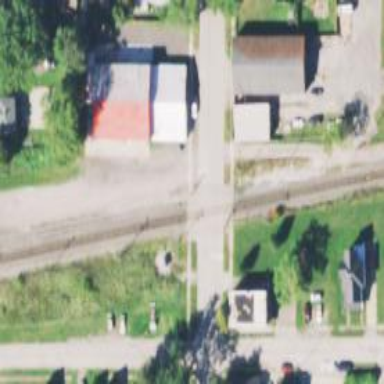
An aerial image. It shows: Railway crossing.